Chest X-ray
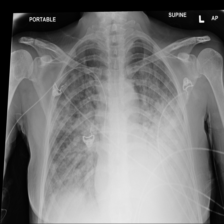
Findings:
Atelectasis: negative
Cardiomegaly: negative
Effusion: negative
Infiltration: negative
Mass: negative
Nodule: negative
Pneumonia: negative
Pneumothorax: negative
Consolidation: negative
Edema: negative
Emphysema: negative
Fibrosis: negative
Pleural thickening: negative
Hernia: negative